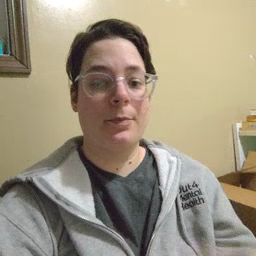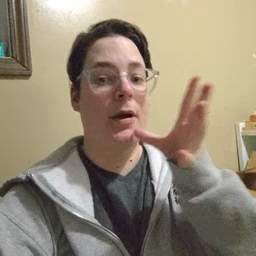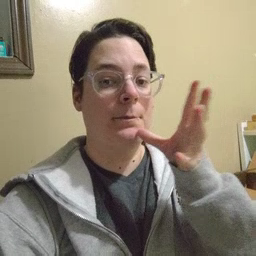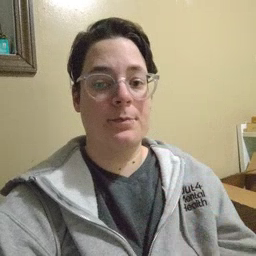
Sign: mom